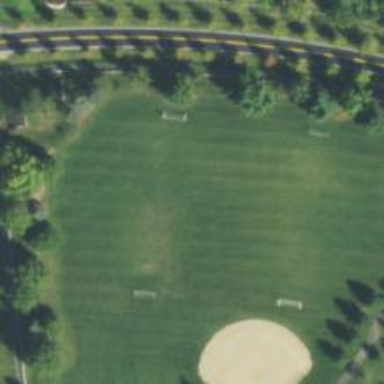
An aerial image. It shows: Soccer pitch for leisure land activities.